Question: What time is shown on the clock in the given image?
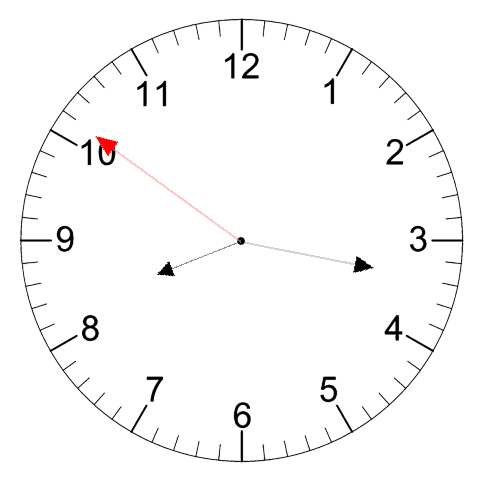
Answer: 08:16:51